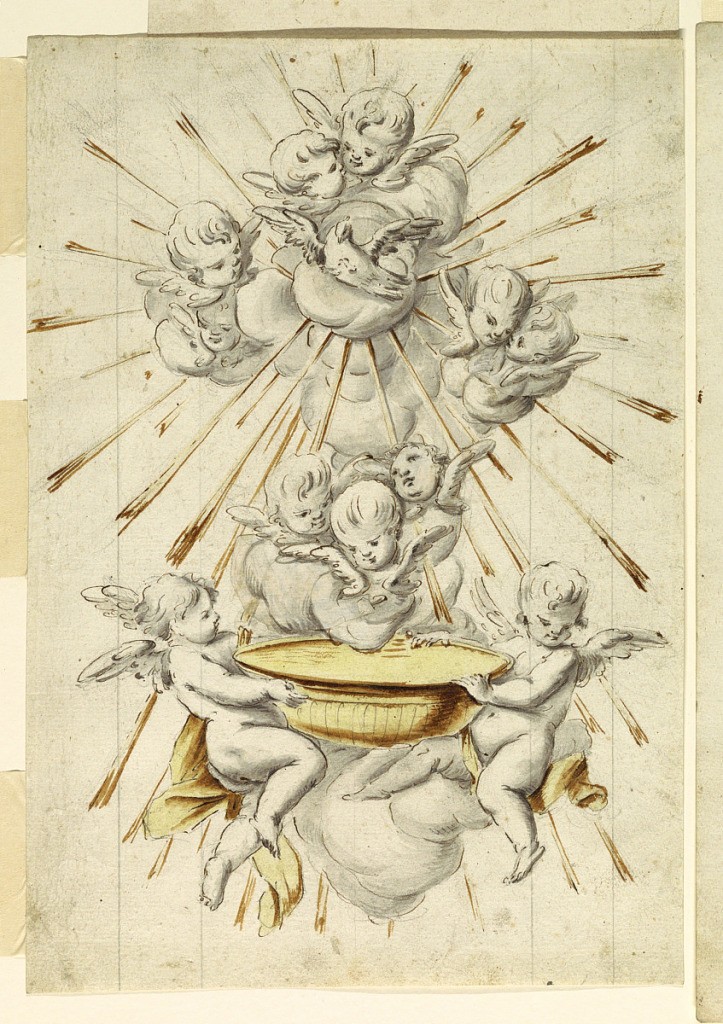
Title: Design for a Holy Water Spout
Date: late 18th century
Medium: Pen and ink, brush and sepia wash, gray, yellow watercolor, graphite on paper
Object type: Drawing
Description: Vertical rectangle. Design for a holy water spout attached to a wall, intended to be executed in yellow and white metals. The bowl is supported by two flying angels in clouds and has above a group of three cherubim in clouds, a fourth in clouds being covered by a strip of paper. Further up is the dove of the Holy Spirit, in clouds, with three groups of two cherubim each, in front of a glory, the rays of which form the background for the whole representation. Vertical graphite lines on both sides.